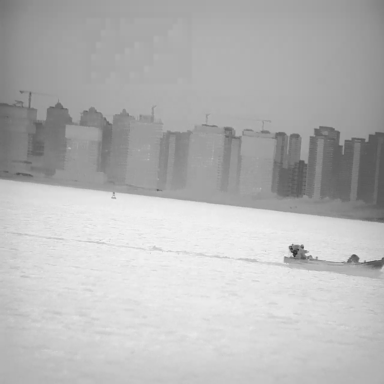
There are two bulk_carriers in the infrared image.